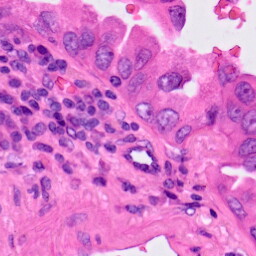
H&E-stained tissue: Lung